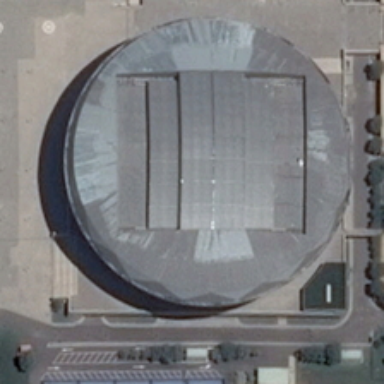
Some green trees are near a gray circle center building .